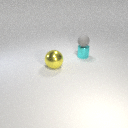
small cyan metal cylinder below small gray rubber sphere